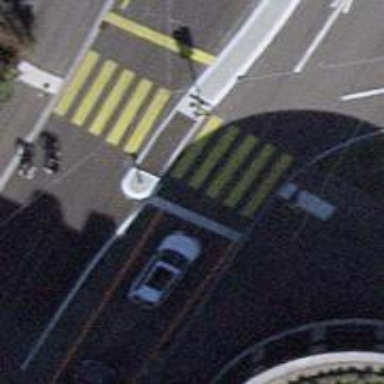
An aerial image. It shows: Road crossing with traffic signals and zebra markings.